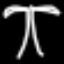
Label: palm tree